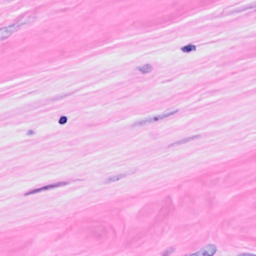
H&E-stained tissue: Breast